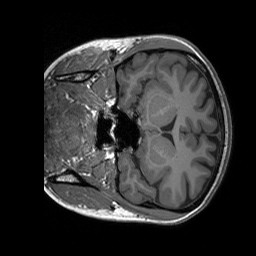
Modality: T1w
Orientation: coronal
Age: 23
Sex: female
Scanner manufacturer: siemens
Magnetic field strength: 3 T
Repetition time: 1.9 s
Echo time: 0.00227 s